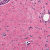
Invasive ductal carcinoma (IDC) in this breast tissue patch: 0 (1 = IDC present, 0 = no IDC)